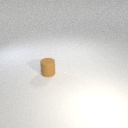
small brown rubber cylinder